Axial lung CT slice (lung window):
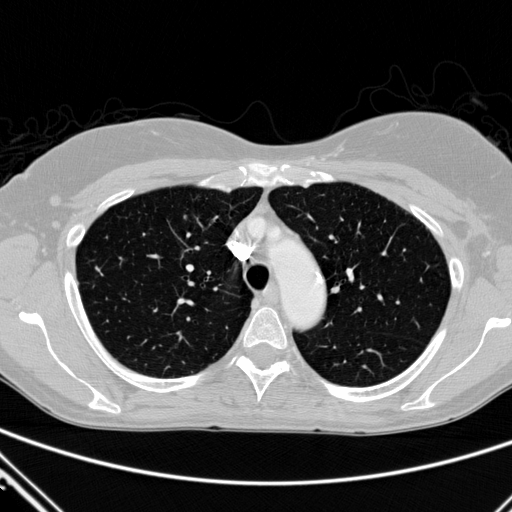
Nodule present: no